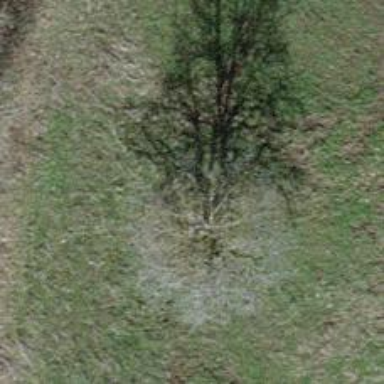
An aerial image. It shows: Beautiful tree in nature.